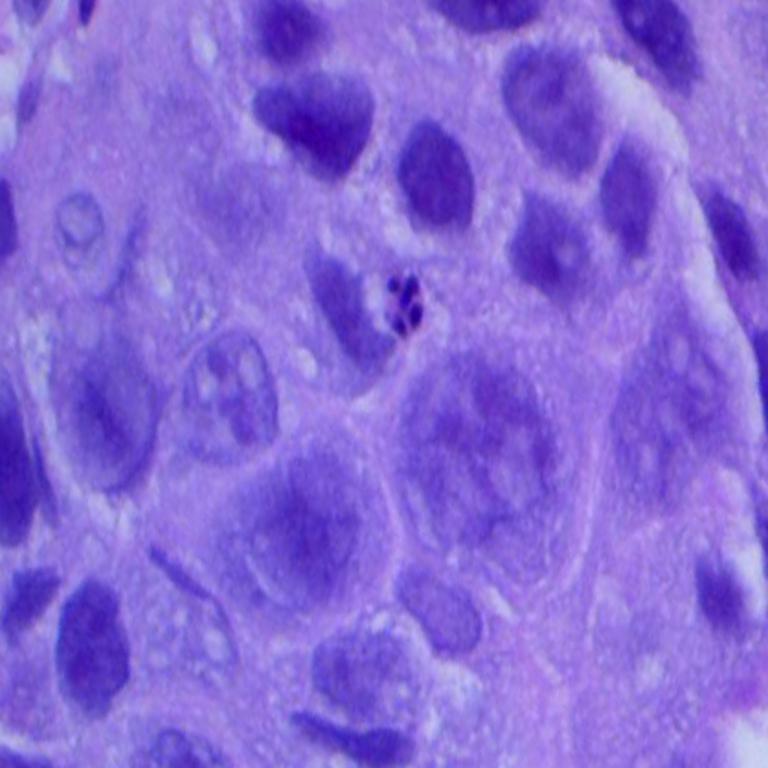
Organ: lung
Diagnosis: squamous carcinomas